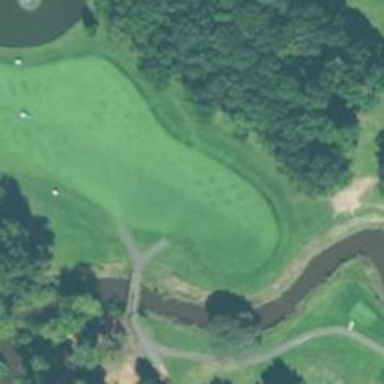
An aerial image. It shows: Path for both roads and golfers.